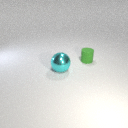
large cyan metal sphere in front of small green rubber cylinder